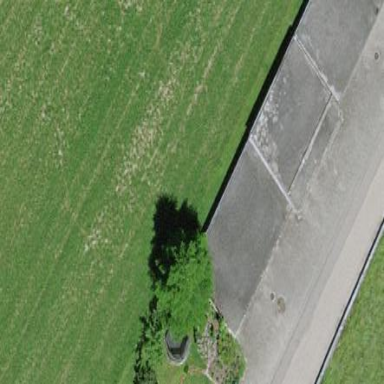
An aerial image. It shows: Garage.